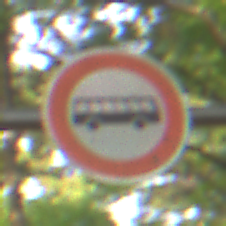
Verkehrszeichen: VerbotKraftomnibusse
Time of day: MorningAfternoon
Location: Outdoor (RoadRail)
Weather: Clear
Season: NotSpecified
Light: Natural